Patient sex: M
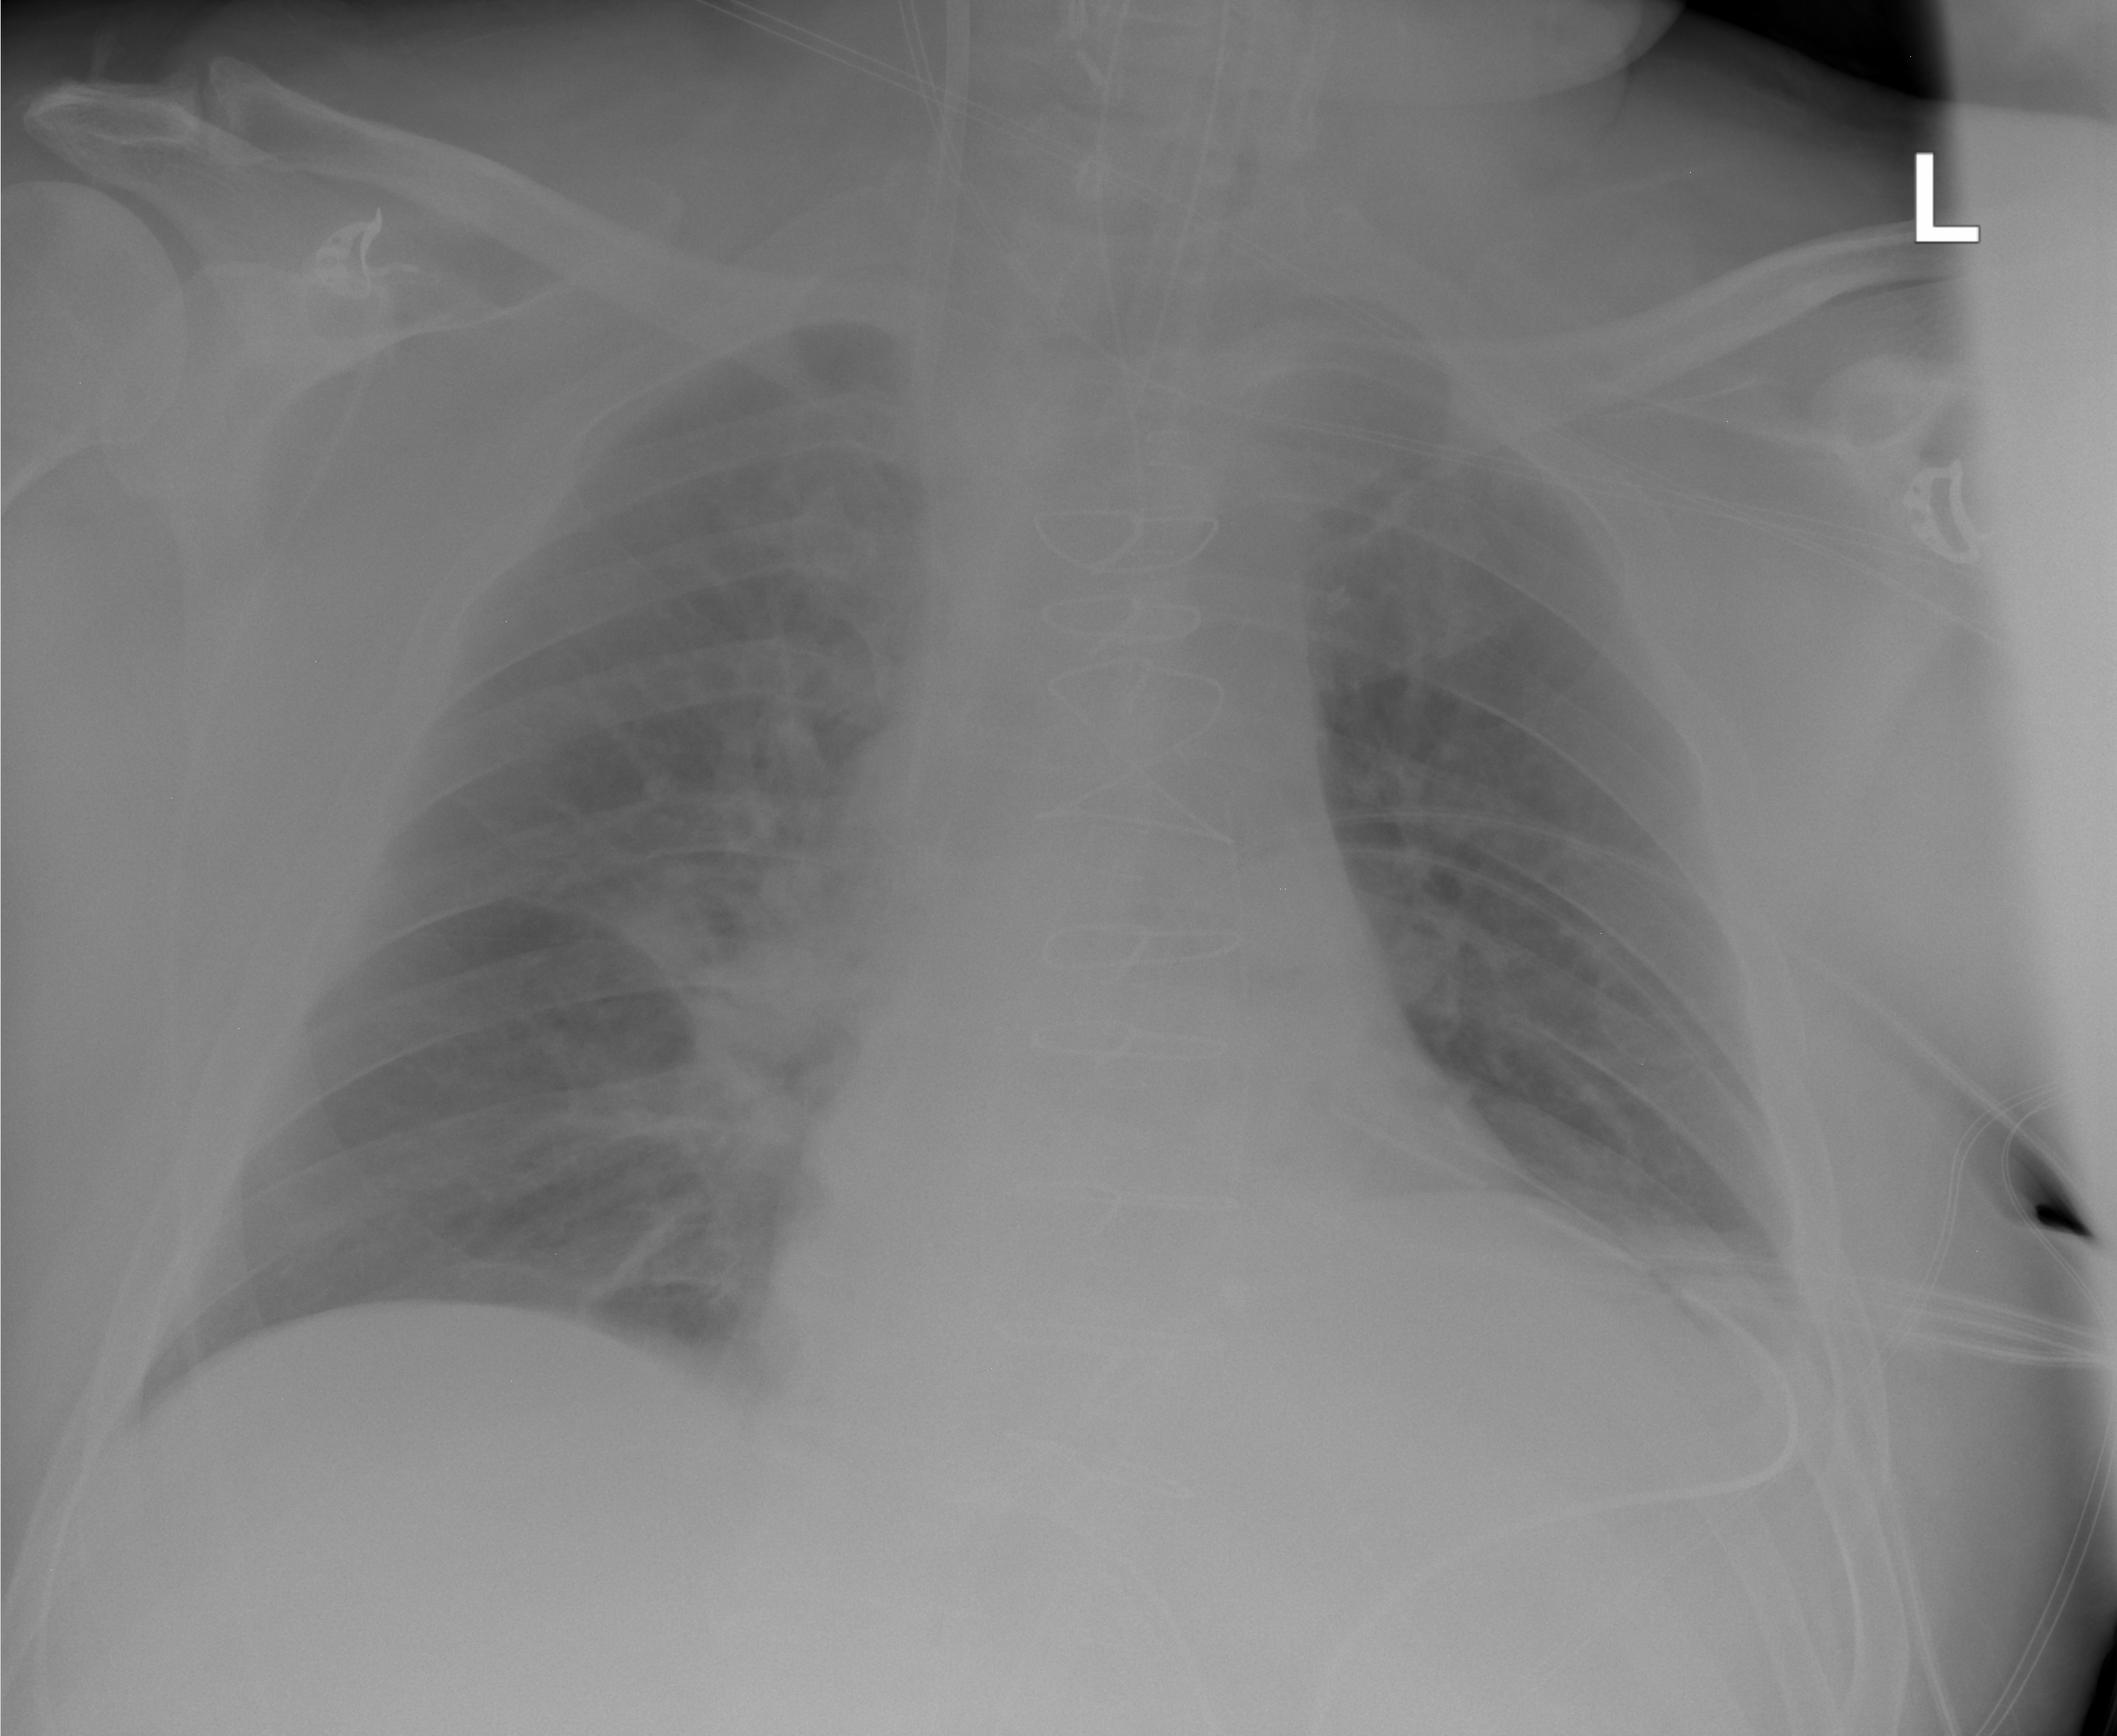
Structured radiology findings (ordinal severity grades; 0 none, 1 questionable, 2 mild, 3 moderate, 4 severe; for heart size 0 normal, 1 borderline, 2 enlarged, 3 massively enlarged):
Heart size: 2
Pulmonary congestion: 2
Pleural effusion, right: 0
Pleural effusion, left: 0
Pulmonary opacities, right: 0
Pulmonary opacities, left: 0
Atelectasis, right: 0
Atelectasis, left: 0